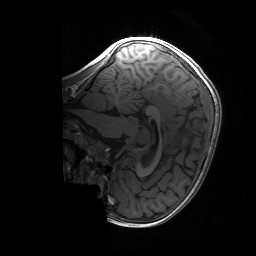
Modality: T1w
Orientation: sagittal
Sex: female
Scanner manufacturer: siemens
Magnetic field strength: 3 T
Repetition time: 1.9 s
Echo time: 0.00243 s